Question: As of iOS 5, the keyboard can now be a variable height based on the input language. Specifically the Chinese language now includes an autocomplete section above the keyboard, very similar to what you see in Android. That autocomplete section increases the measured height of the keyboard.

Is there an even to which one may subscribe and/or receive notifications about when the keyboard changes dimensions as a result of the user clicking the "world" key? Note that this is different from getting the notification about the keyboard coming up (keyboardWillShow). In this case, they keyboard is already up, it's dimensions are simply changing as a result of user interaction.
Thanks!
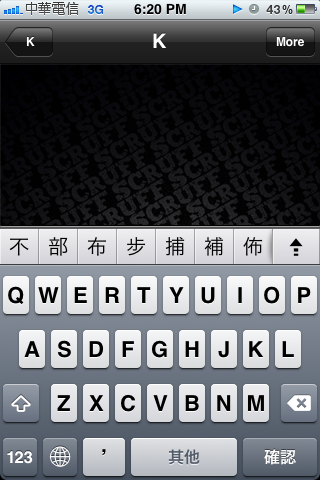
Answer: When the input method changed, although the keyboard is already there, iOS will still send notification UIKeyboardDidShowNotification, so, register this notification, and get the location and frame change through the userInfo within notification with key UIKeyboardFrameEndUserInfoKey, then you can relayout your elements depend on the keyboard size.
more detail information, read this blog post:
(English) <URL>
(Chinese) <URL>